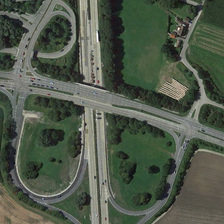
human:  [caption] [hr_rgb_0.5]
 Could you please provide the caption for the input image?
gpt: many green trees and several pieces of farmlands are near a viaduct .

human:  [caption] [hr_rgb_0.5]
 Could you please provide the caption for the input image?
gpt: on one side of the viaduct there is a bare land while on the other are some trees and grassy ground .

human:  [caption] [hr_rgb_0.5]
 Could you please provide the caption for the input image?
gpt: it is a bustling highway road spans the other one with side roads connecting them .

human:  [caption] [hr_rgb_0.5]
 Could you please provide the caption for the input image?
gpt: on one side of the viaduct there is a bare land while on the other are some trees and grassy ground .

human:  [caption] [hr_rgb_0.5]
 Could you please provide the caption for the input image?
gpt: many green trees and several pieces of farmlands are near a viaduct .